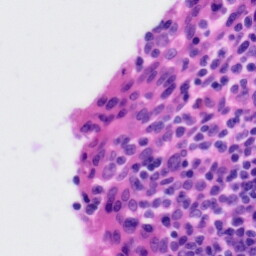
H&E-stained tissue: Tonsil